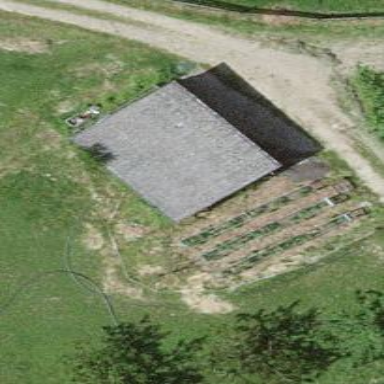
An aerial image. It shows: Shed building.